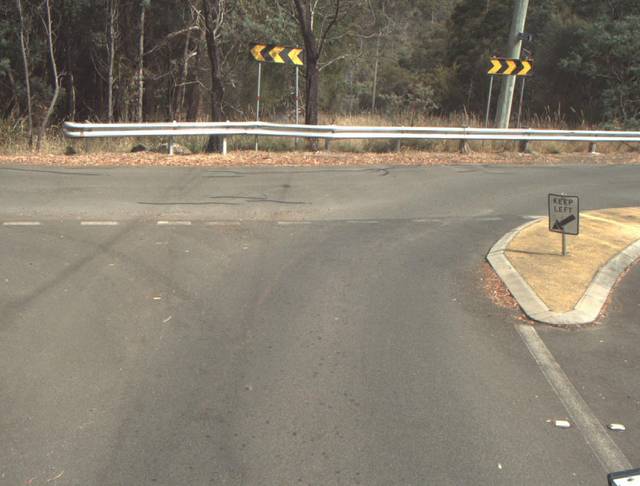
Region: Australia
Coordinates: -41.452, 147.119